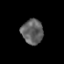
Tissue: prostate
Cell type: Epithelial cells
Senescence score: 0.3387
Nuclear area (px): 518
Mean DAPI intensity: 98.367